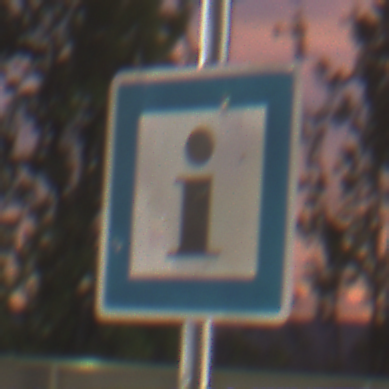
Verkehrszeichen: Informationsstelle
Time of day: SunriseSunset
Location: Outdoor (Urban)
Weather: PartlyCloudy
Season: NotSpecified
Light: Artificial